Question: I want to achieve an effect where a close button appears after some time of hovering the mouse on a div. How could I do that? by the way, I'm so new to jQuery.
Here is an example of something similar to what I want

That "x" in the corner I want to appear in one of my designs.
Thanks to everyone
What I have done so far:
jQuery:
'''
$("#slider #content").on("hover", '.element', function(evt) {
var top, left;
top = $(this).offset().top;
left = $(this).offset().left;
$(".close-button").css({"top":top, "left":left});
$(".close-button").show();
});
'''
The div and the styling of the div I guess is irrelevant if not, I would post it here.
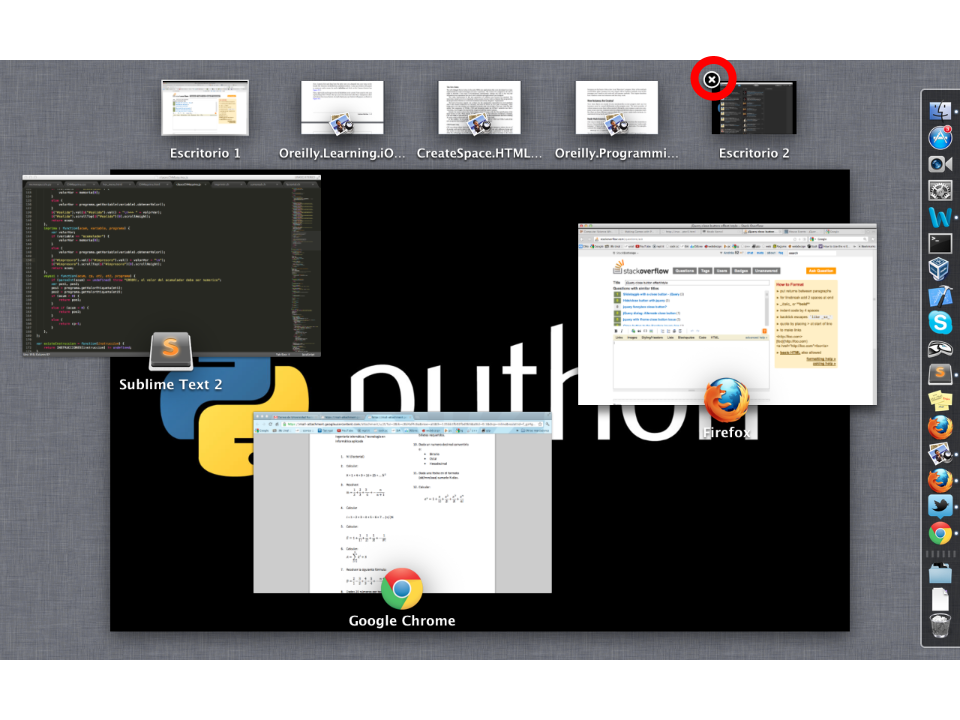
Answer: Here's one way of doing this, given the following HTML:
'''
<a href="#" class="modalShow">show modal</a> <a href="#" class="modalShow">show modal</a>
<div class="modal">
<span class="close">X</span>
<p>Some text in the first modal div</p>
</div>
<div class="modal">
<span class="close">X</span>
<p>Some text in the second modal div</p>
</div>
'''
And the CSS:
'''
.modal {
display: none;
width: 50%;
padding: 0.5em;
min-height: 6em;
border: 10px solid #000;
border: 10px solid rgba(0,0,0,0.5);
position: absolute;
top: 20%;
left: 50%;
margin-left: -25%;
}
span.close {
display: none;
position: absolute;
top: -2.5em;
left: -2.5em;
width: 2em;
height: 2em;
text-align: center;
line-height: 2em;
border: 10px solid #000;
border: 10px solid rgba(0,0,0,0.5);
border-radius: 2em;
background-color: #fff;
cursor: pointer;
}
'''
And the jQuery:
'''
$('a.modalShow').click(
function() {
// finds which link was clicked, and therefore which modal to show
var i = $(this).index('.modalShow');
// fades all the modal elements out
$('.modal').fadeOut(1000);
// fades the relevant modal in
$('.modal').eq(i).fadeIn(1000);
});
$('.modal').hover(
function() {
// while hovering over the modal, it fades the close element in after a delay
$(this).find('.close').delay(1000).fadeIn(500);
},
function() {
// after leaving/mouseout of the the modal, has a delay and then fades the close out
$(this).find('.close').delay(1000).fadeOut(500);
});
$('span.close').click(
function(){
// clicking the close span causes the closest ancestor modal to fadeout
$(this).closest('.modal').fadeOut(1000);
});
'''
<URL>.
References:
- <URL>